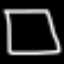
Label: square